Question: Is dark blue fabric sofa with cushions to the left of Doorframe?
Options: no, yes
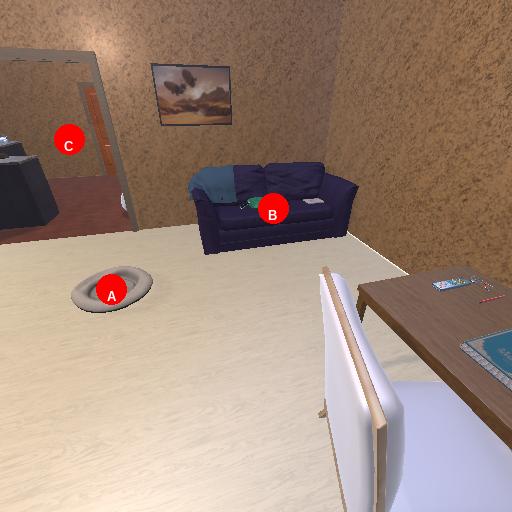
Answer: no